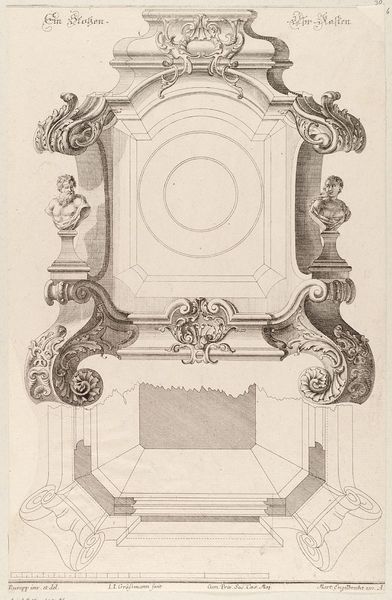
Titel: Grund- und Aufriss einer Uhr/Kaminuhr
Künstler: Martin Engelbrecht
Standort: Hamburg
Institution: Museum für Kunst und Gewerbe Hamburg
Schlagwörter: kopf, braun, skizze, weiss, zeichnung, kirche, figur, brustbild, brunnen, kreis, grafik, graphik, sepia, büste, ornamente, verzierung, uhr, fotografie, photographie, druckgraphik, schwarzweiss, druckgrafik, stich, entwurf, kunstgewerbe, laubwerk, blattwerk, konsole, kupferstich, kunsthandwerk, grundriss, bandelwerk, kaminuhr, volluten, zeitmessung, reproduktionen, 3d, industriedesign, druckerzeugnisse, schulterbüste, ornamentstich, vorlageblätter